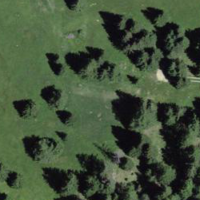
EUNIS habitat code: 26
Species observed at this site:
Abies alba